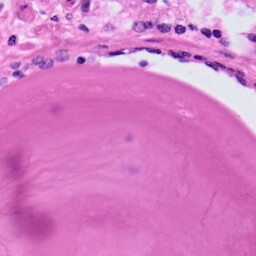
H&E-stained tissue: Prostate